I will show an image sequence of human cooking. I have annotated the images with numbered circles. Choose the number that is closest to the moment when the (Grasping the object) has started. You are a five-time world champion in this game. Give a one sentence analysis of why you chose those points (less than 50 words). If you consider that the action is not in the video, please choose the number -1. Provide your answer at the end in a json file of this format: {"points": []}
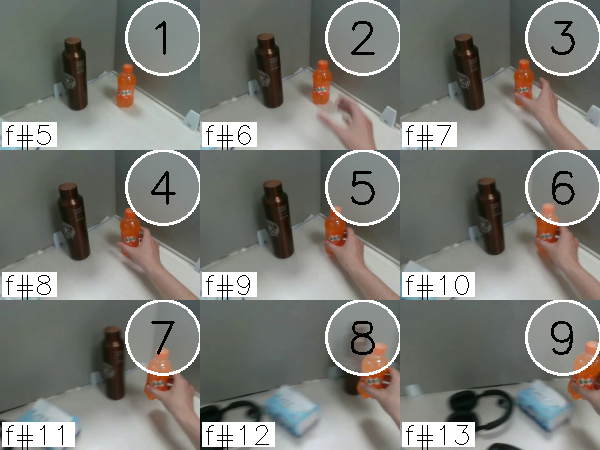
Frame 5 shows the clearest moment of hand-object contact.
{"points": [5]}